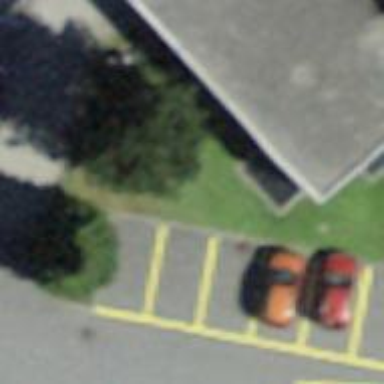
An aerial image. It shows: Red object.